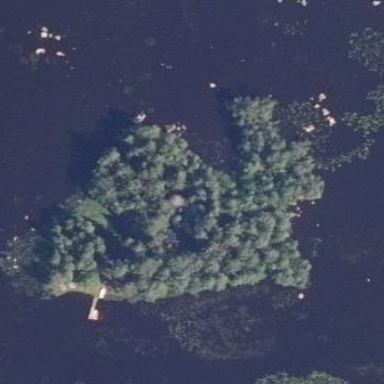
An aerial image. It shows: Islet covered with woodland.